Question: How to check that if the given name exists in "FacultyMember" record.
If the given name is found in the record then I want to retrieve its parent (that is uid) other show a message name not found. How can I do it in the android studio?
This is my database structure.
Thanks
[
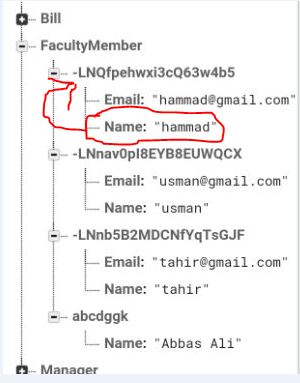
Answer: What you can do in this case is, order your database concerned child with 'Name' and compare them to the 'nameYouWant', and using 'dataSnapshot.exists()' decide what you have to do with the user.
What I am saying, looks something like this in code:
'''
DatabaseReference databaseReference = FirebaseDatabase.getInstance().getReference().child("FacultyMember");
databaseReference.orderByChild("Name").equalTo(nameYouWant).addListenerForSingleValueEvent(new ValueEventListener() {
@Override
public void onDataChange(@NonNull DataSnapshot dataSnapshot) {
if(dataSnapshot.exists()){
for (DataSnapshot childSnapshot: dataSnapshot.getChildren()) {
String uid = childSnapshot.getKey();
}
else
// no such user exists
}
@Override
public void onCancelled(@NonNull DatabaseError databaseError) { // ToDo: Do something for errors too
}
});
'''